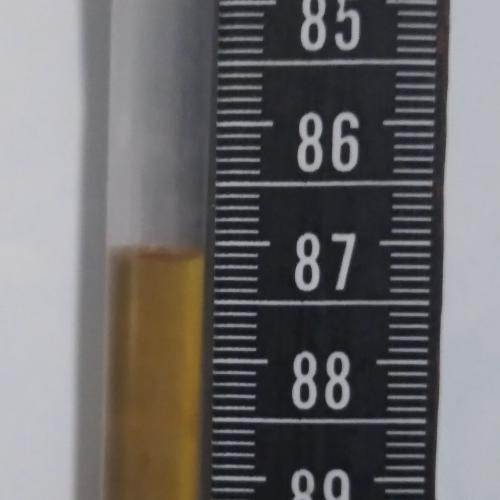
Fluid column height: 87.1 cm